Question: I trying to do skin color detection in Opencv.
1) First i converted the image into HSV from RGB
'''
cvCvtColor(frame, hsv, CV_BGR2HSV);
'''
2) Than i had applied skin color threshold in the HSV image
'''
cvInRangeS(hsv, hsv_min, hsv_max, mask); // hsv_min & hsv_max are the value for skin detection
'''
3) So it generates the mash which has only skin color but in Black & white image, so i converted that image in to RGB
'''
cvCvtColor(mask, temp, CV_GRAY2RGB);
'''
4) so now i want the skin color in only RGB value.
'''
for(c = 0; c < frame -> height; c++) {
uchar* ptr = (uchar*) ((frame->imageData) + (c * frame->widthStep));
uchar* ptr2 = (uchar*) ((temp->imageData) + (c * temp->widthStep));
for(d = 0; d < frame -> width; d++) {
if(ptr2[3*d+0] != 255 && ptr2[3*d+1] != 255 && ptr2[3*d+2] != 255 && ptr2[3*d+3] != 255 ){
ptr[3 * d + 0] = 0;
ptr[3 * d + 1] = 0;
ptr[3 * d + 2] = 0;
ptr[3 * d + 3] = 0;
}
}
}
'''
now i am not getting the image that i want actually that has only skin color in RGB.
Any Solution,
Thanks

1st Original Image
2nd Skin Detected Image in Black & White
3rd Output (Not Actual)
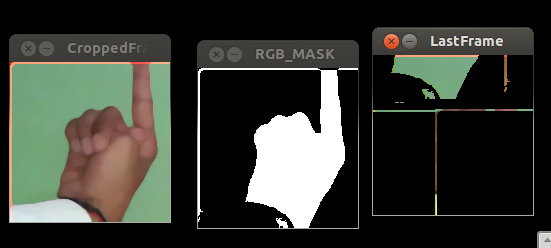
Answer: you're already quite close.
given, you have a 3 channel mask already:
'''
Mat mask, temp;
cv::cvtColor(mask, temp, CV_GRAY2RGB);
'''
all you need to do is combine it with your original image to mask out all non-skin color:
(and no, don't write [error prone] loops there, better rely on the builtin functionality !)
'''
Mat draw = frame & temp; // short for bitwise_and()
imshow("skin",draw);
waitKey();
'''